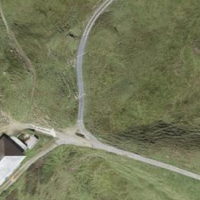
EUNIS habitat code: 25
Species observed at this site:
Polygonia c-album
Vanessa cardui
Aglais urticae